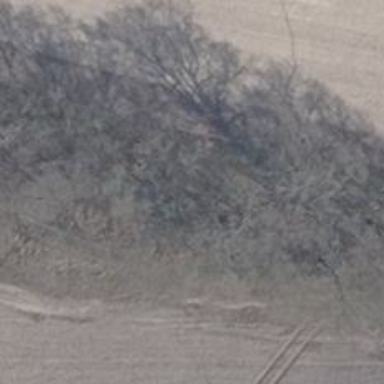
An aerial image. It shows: Row of trees in natural setting.